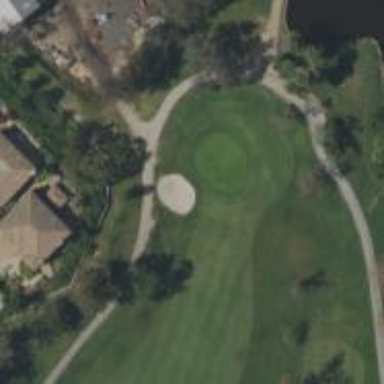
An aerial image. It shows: View of golf hole.